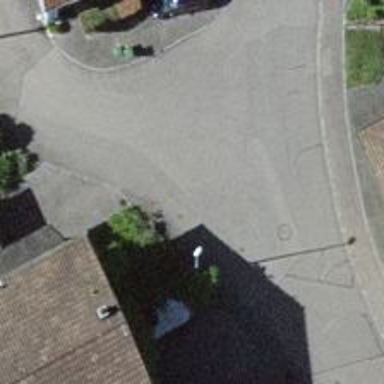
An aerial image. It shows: Asphalt road in residential area.